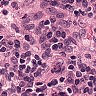
Metastatic tissue present: no